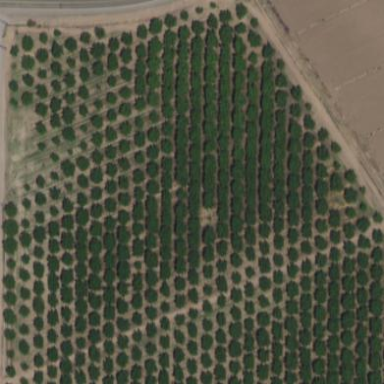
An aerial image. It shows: Orchard.